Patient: sex F, age 64
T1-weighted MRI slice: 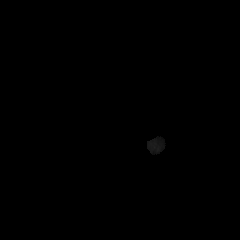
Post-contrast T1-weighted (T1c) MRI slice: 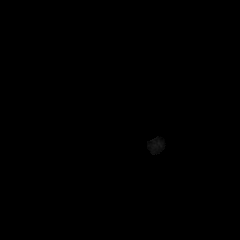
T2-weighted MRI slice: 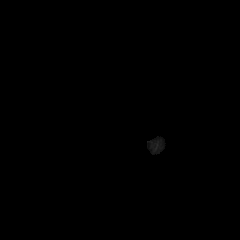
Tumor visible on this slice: no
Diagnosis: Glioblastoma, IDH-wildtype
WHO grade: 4